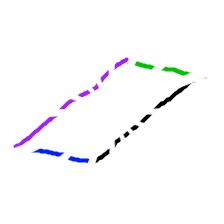
Shape: parallelogram